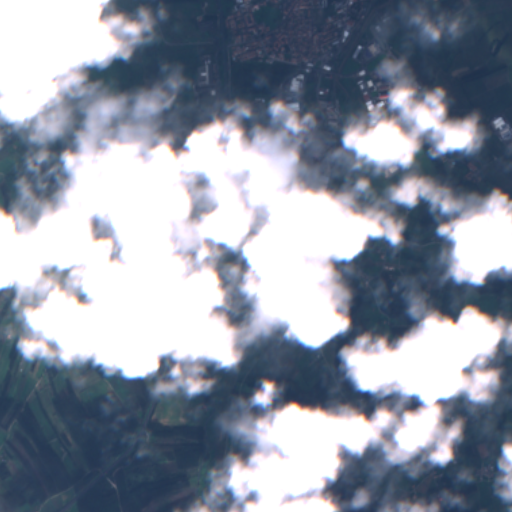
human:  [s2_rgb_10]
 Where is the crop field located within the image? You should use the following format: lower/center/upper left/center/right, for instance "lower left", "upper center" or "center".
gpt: The crop field is located in the center right of the image.
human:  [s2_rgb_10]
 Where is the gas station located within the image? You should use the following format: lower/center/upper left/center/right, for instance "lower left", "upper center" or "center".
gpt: The gas station is located in the upper center of the image.
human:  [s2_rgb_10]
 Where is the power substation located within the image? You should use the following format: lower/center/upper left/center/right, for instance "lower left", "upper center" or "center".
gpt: The power substation is located in the center left of the image.
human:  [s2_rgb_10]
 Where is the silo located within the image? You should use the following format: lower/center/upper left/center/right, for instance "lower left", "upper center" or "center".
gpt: The silo is located in the upper center of the image.
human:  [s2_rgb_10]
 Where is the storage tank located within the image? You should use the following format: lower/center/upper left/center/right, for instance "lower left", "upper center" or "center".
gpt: The storage tank is located in the upper center of the image.
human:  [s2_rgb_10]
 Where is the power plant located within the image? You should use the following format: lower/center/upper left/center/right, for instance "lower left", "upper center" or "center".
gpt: There is no power plant in the image.